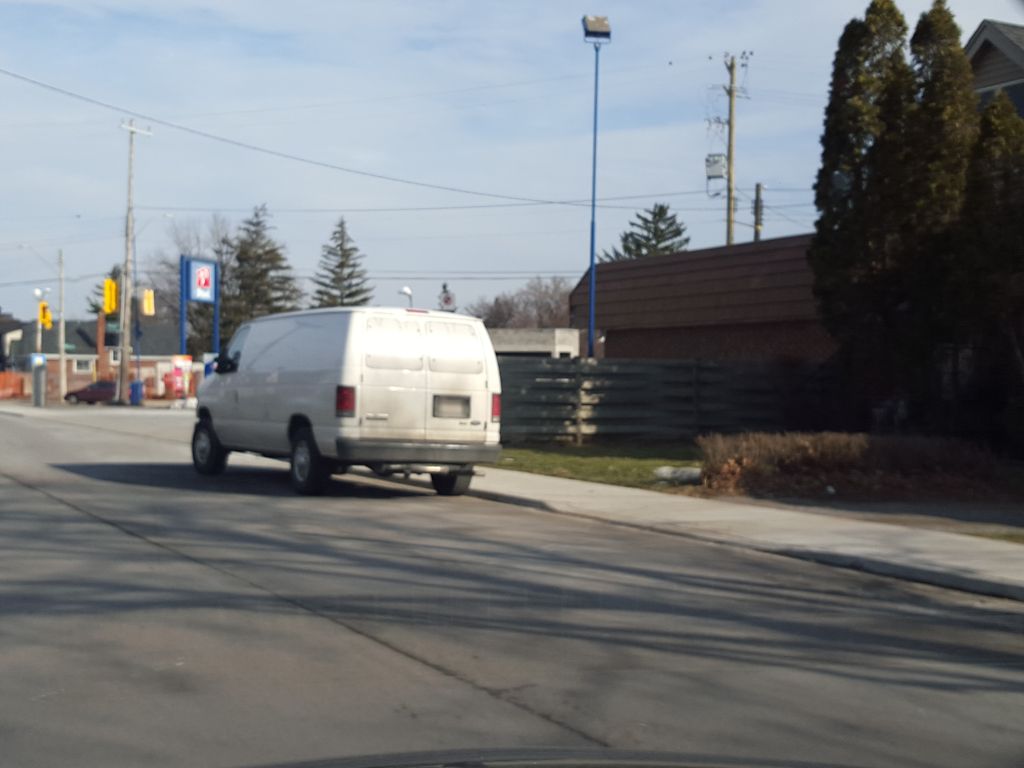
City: hamilton